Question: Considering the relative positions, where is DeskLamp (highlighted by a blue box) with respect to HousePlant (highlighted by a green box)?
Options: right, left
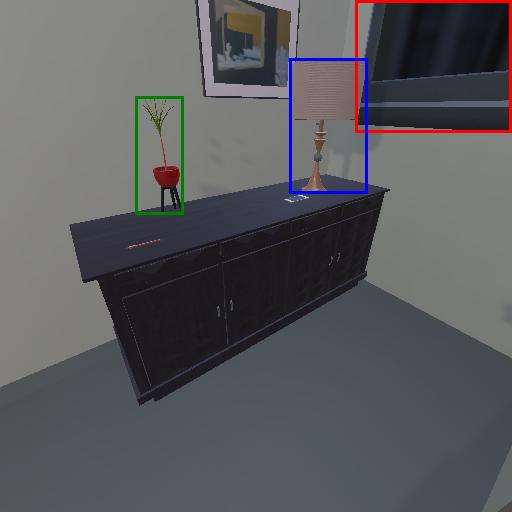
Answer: right